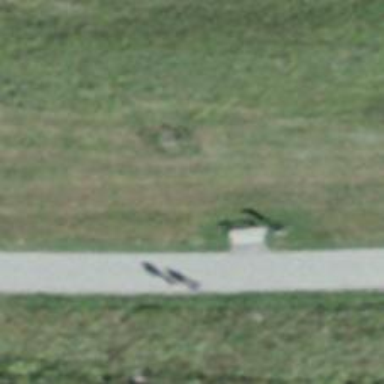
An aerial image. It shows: Burlywood bench for relaxation.